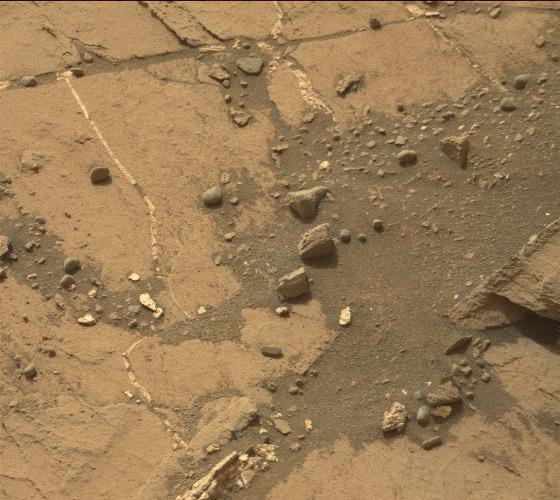
Terrain classes present: Bedrock, Gravel / Sand / Soil, Rock, Shadow